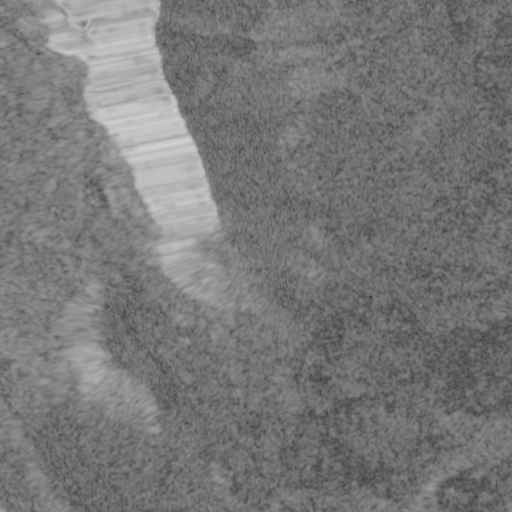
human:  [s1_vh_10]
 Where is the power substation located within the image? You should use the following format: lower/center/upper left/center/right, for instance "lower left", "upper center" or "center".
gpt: The power substation is located in the center left of the image.
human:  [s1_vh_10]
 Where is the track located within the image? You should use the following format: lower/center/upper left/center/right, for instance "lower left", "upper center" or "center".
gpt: There is no track in the image.

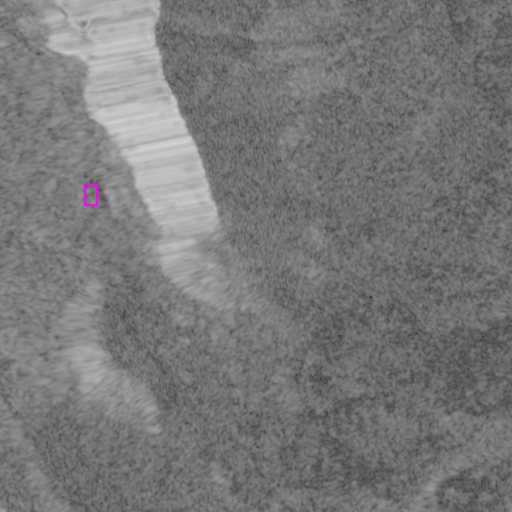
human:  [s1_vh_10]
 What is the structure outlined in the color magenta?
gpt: The structure outlined in magenta is a power substation.
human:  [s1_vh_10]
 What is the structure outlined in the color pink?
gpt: There is no pink outline.